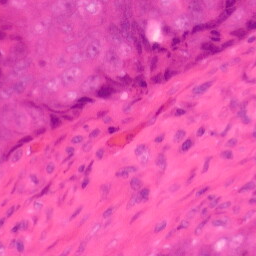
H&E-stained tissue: Colon